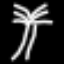
Label: palm tree